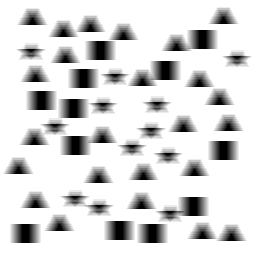
Squares: 12
Triangles: 24
Stars: 12
Total shapes: 48